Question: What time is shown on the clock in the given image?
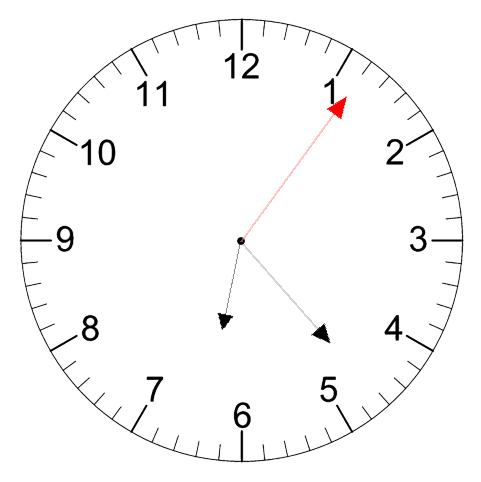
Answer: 06:23:06